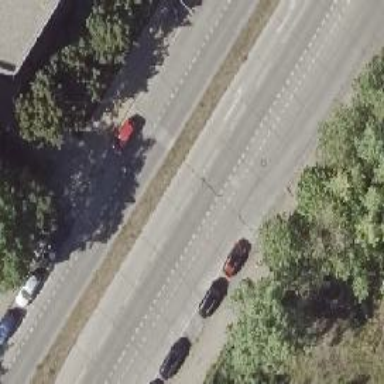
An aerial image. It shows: Secondary road with concrete surface and lane markings. There is parallel parking on the right lane.